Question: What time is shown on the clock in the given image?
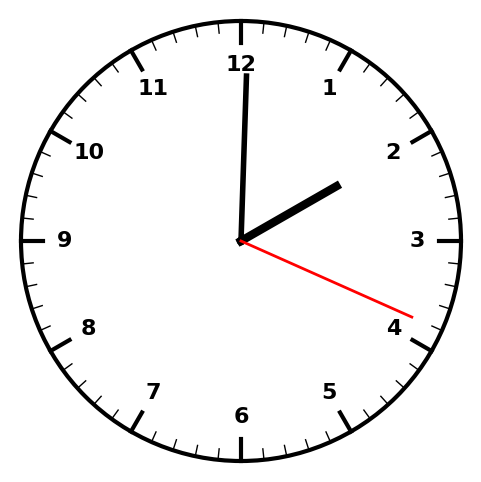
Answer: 02:00:19